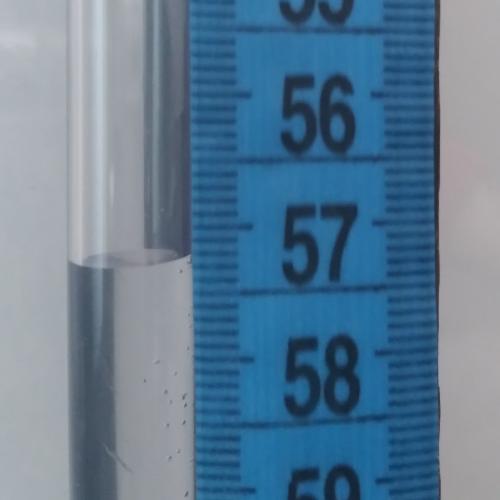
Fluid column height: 57.2 cm